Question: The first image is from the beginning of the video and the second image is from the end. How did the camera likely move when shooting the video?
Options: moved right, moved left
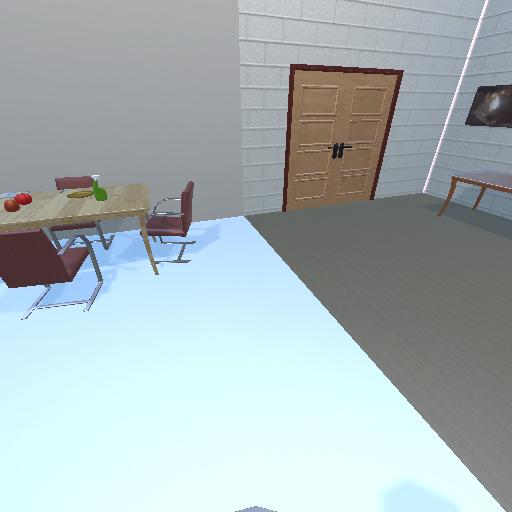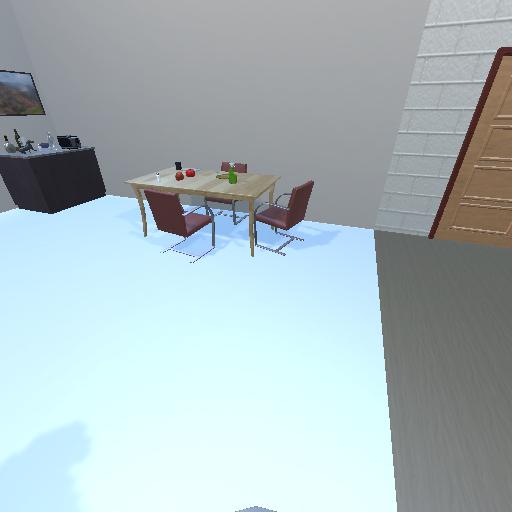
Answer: moved right